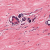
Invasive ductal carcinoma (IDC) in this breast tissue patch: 0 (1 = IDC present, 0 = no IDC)